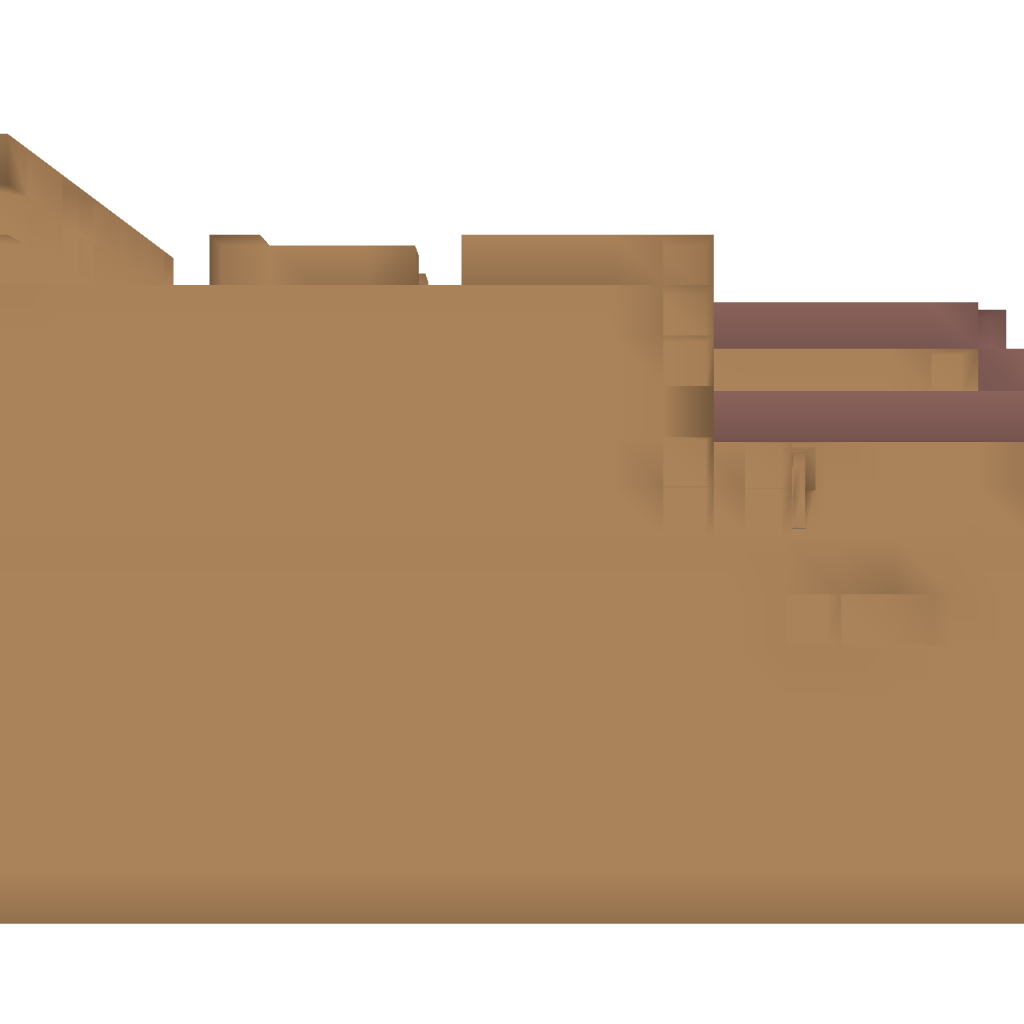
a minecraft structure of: Train Depot/Station bad low quality